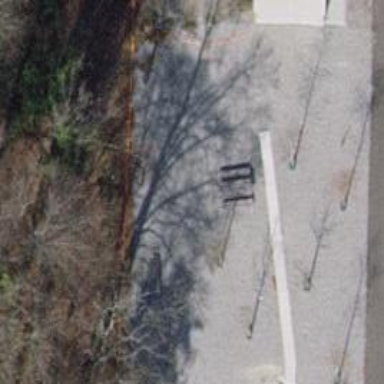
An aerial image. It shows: Picnic table located in leisure land area.